Interaction volume radius: 10 \u00c5
Interaction volume height: 30 \u00c5
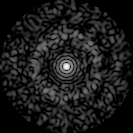
Disorder parameter: 0.837